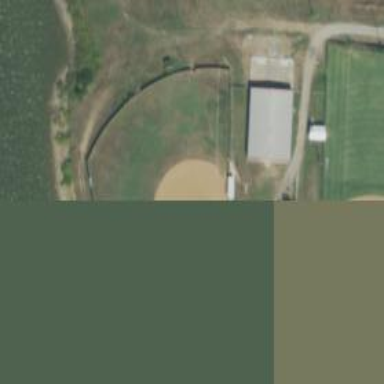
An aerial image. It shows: Softball pitch for leisure land activities.